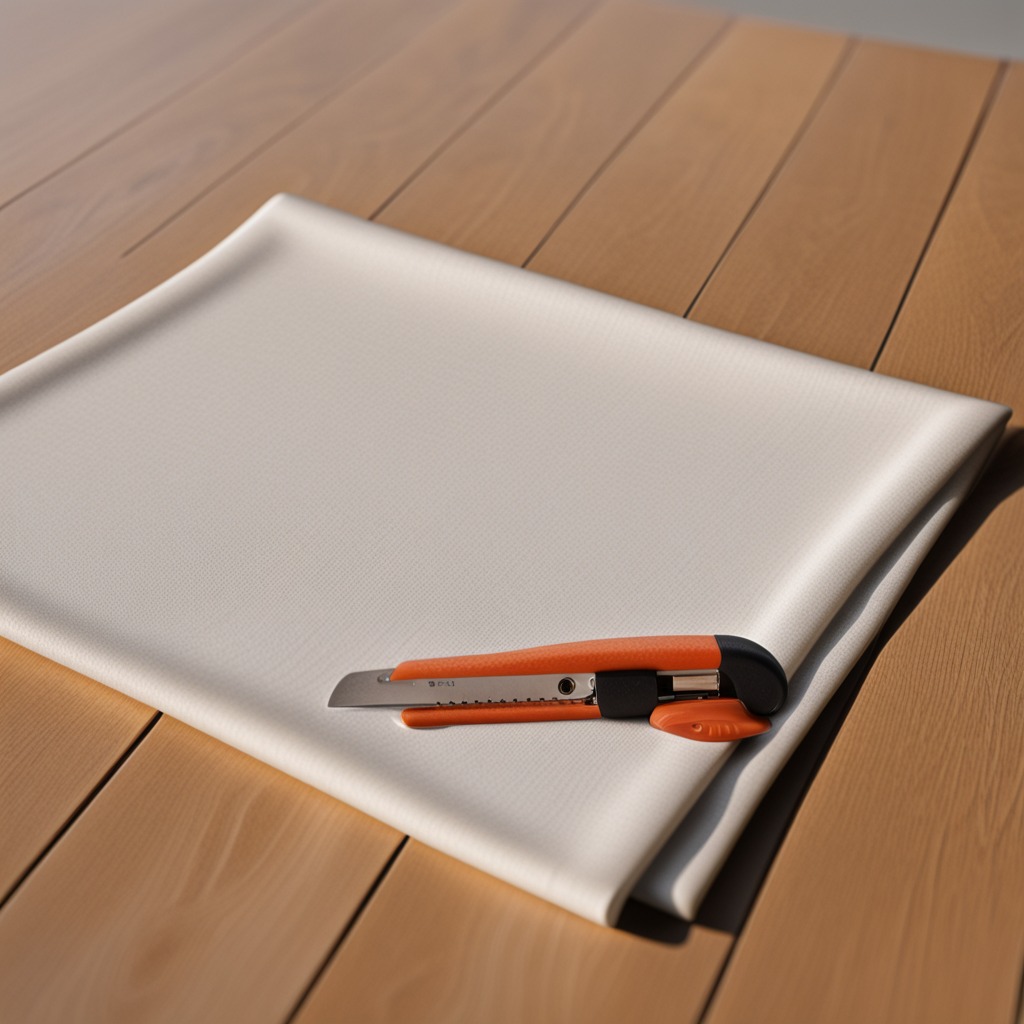
A utility knife lies on a wooden table in an outdoor workshop during daytime bright natural light soft shadows worn but beneath the cloth.